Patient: sex F, age 33
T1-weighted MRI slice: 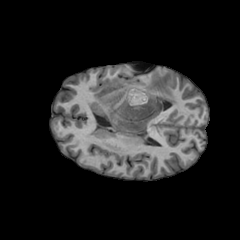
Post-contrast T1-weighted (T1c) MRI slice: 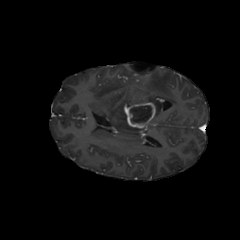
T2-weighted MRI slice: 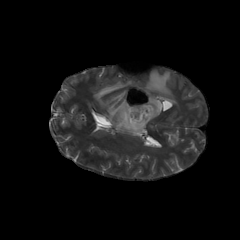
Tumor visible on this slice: yes
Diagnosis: Glioblastoma, IDH-wildtype
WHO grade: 4